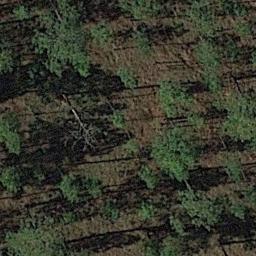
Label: forest